В физическом трюке два шара, маленький радиусом $r$ и большой радиусом $R=2r$, находясь на тележке, катятся без проскальзывания таким образом, что прямая линия, соединяющая центры шаров, долгое время составляет угол $\varphi=60^\circ$ с горизонтом, если на тележку действовать некоторой горизонтальной силой $F$ (см. рис).
Найдите величину силы $F$.
Через какое время шары упадут с тележки? Считать, что шары изготовлены из одного материала, длина тележки $L= 2~ м$, ее масса $M = 6~ кг$, масса меньшего шара $m=1~ кг$. Вначале шары находились посередине тележки.
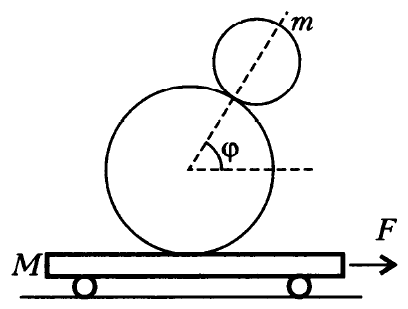
Найдите величину силы $F$.
Ответ: $$ F=\left(9 m+\frac{7}{2} M\right) g \frac{\cos \varphi}{1+\sin \varphi} \approx 79~Н $$

Через какое время шары упадут с тележки?
Ответ: $$ t=\sqrt{\frac{L}{\Delta a}} \approx 0.55~с $$
Темы:
T, Механика, 200 задач, Вращение твердого тела